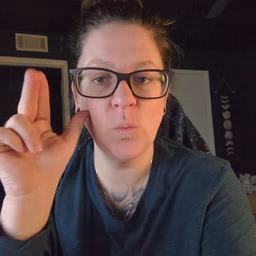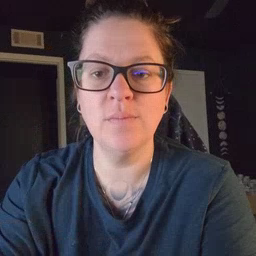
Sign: horse